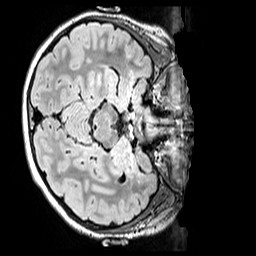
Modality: FLAIR
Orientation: axial
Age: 11
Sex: female
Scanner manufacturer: siemens
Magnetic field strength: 3 T
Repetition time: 5 s
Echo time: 0.388 s